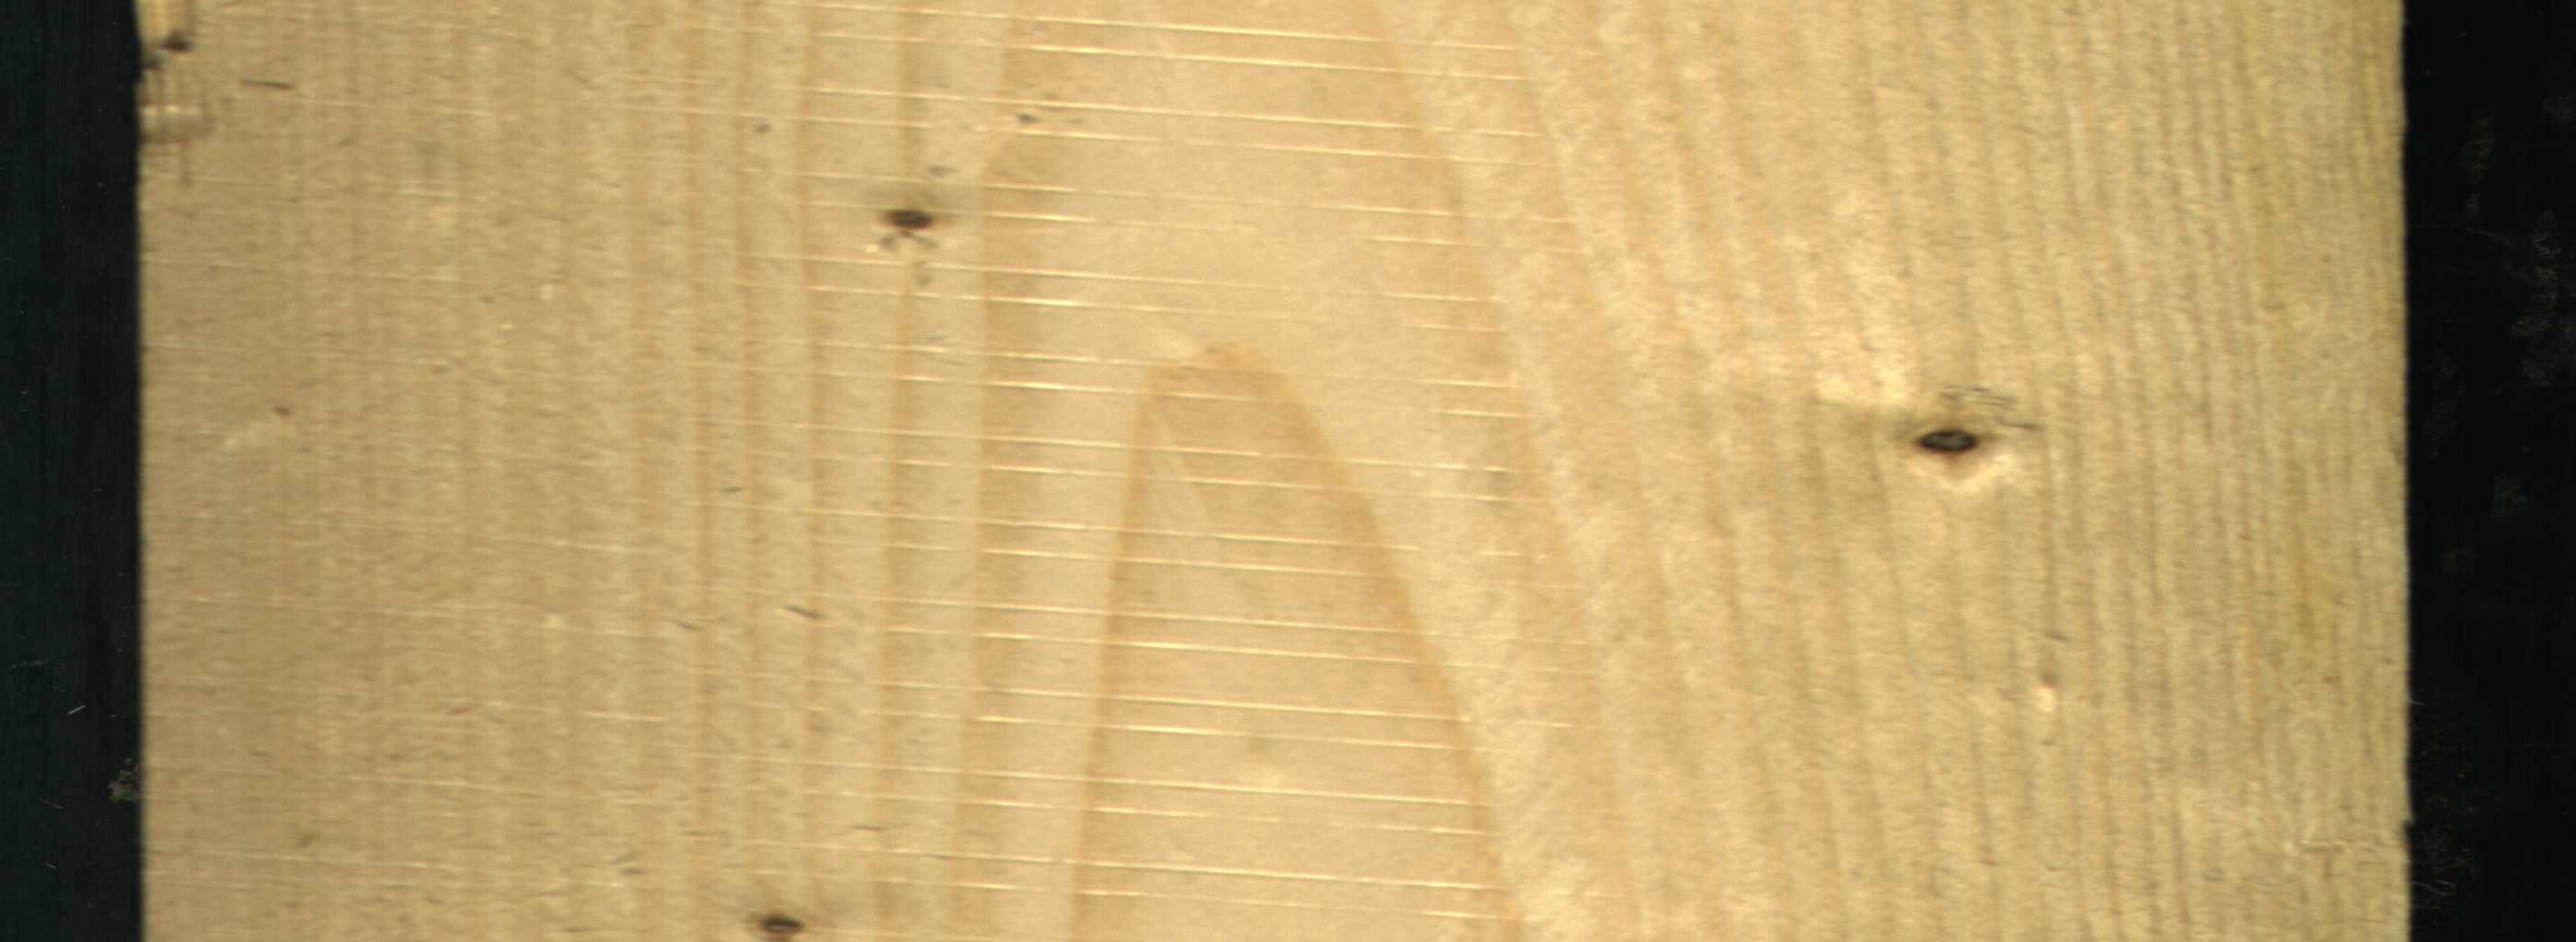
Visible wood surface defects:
Dead_Knot
Live_Knot
Live_Knot